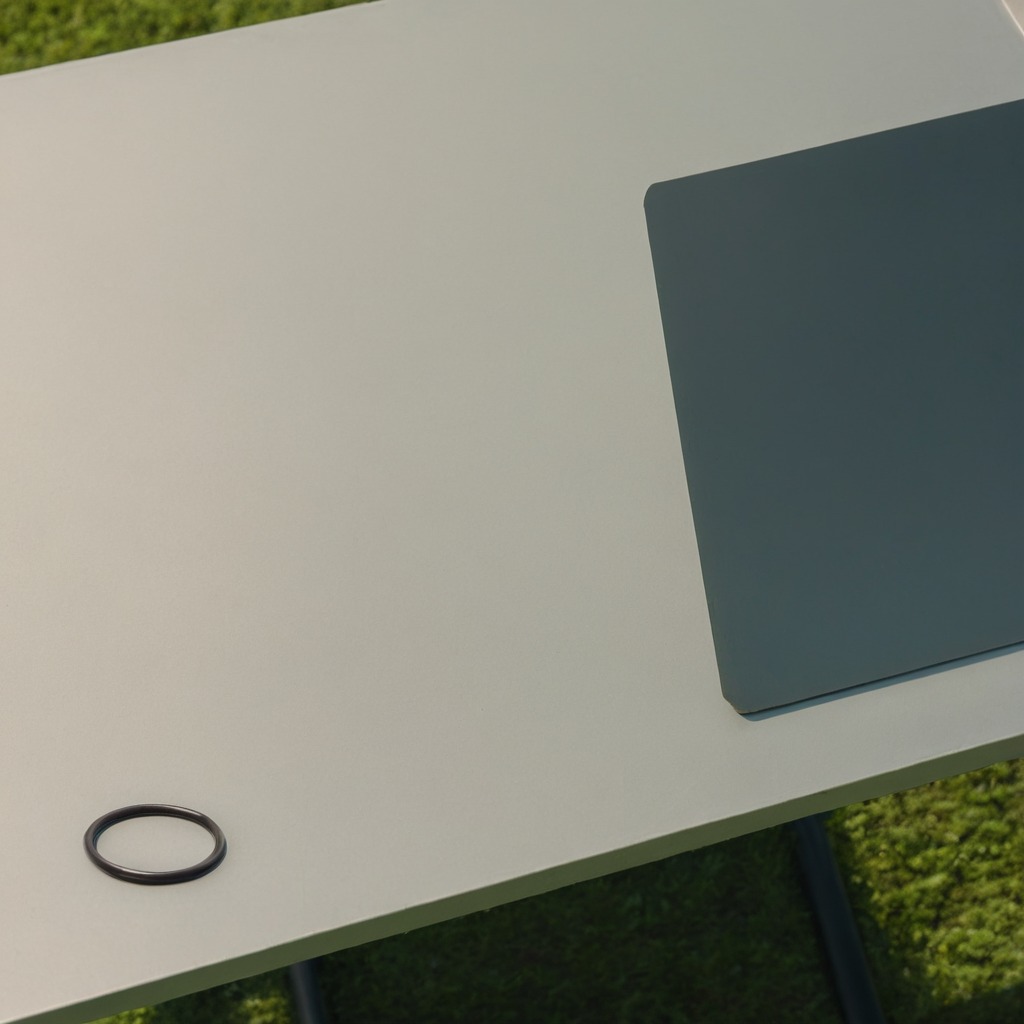
A rubber O-ring lies on the textured surface of the clean utility table in a temporary outdoor tool station.